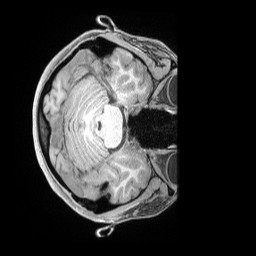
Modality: T1w
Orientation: axial
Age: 34
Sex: female
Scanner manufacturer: siemens
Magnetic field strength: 3 T
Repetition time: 2 s
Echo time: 0.00211 s